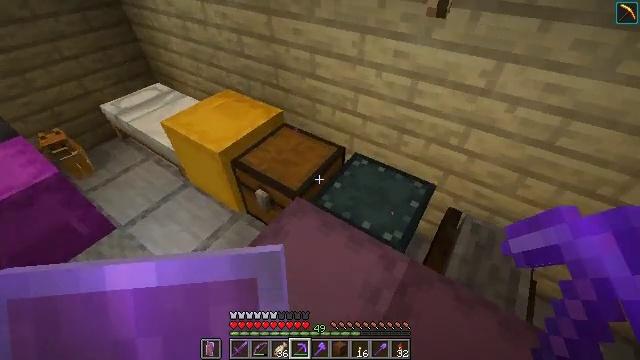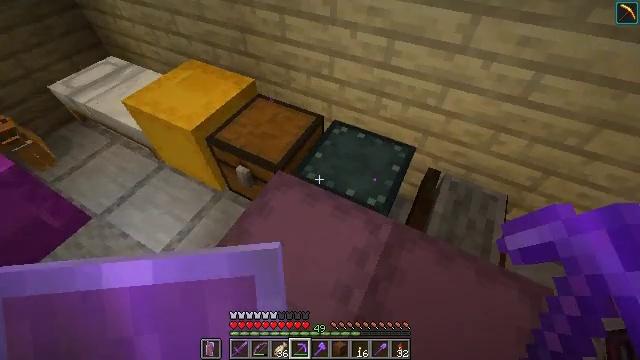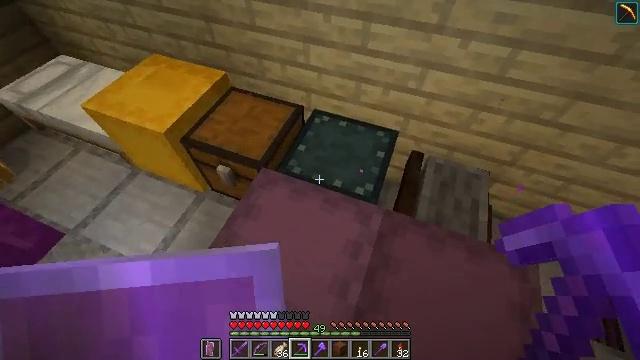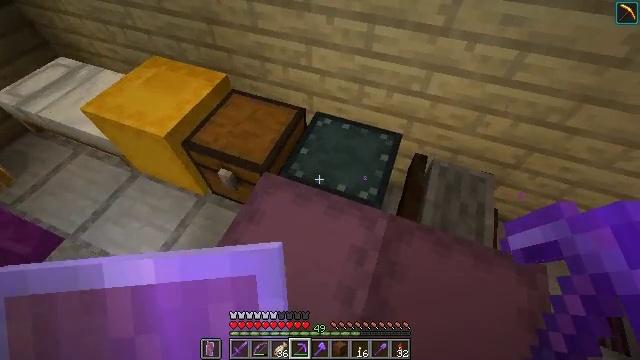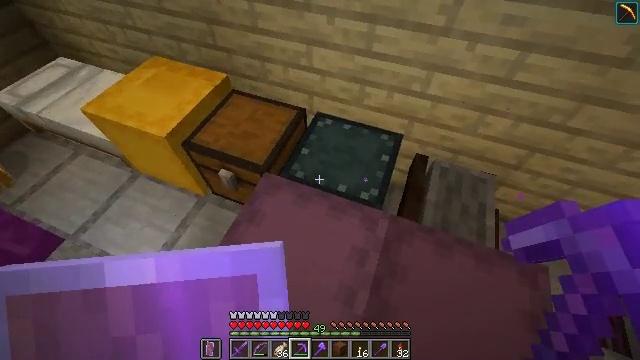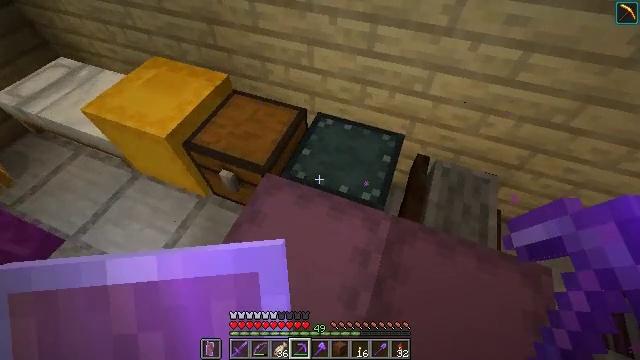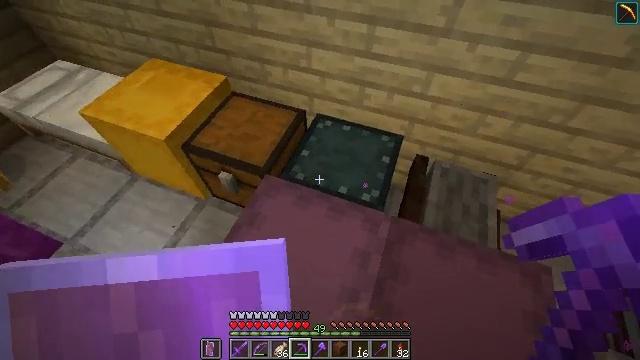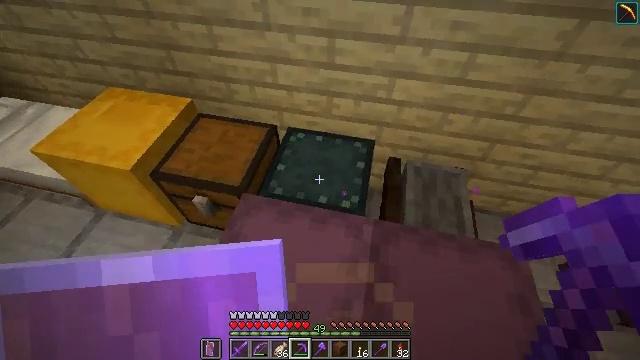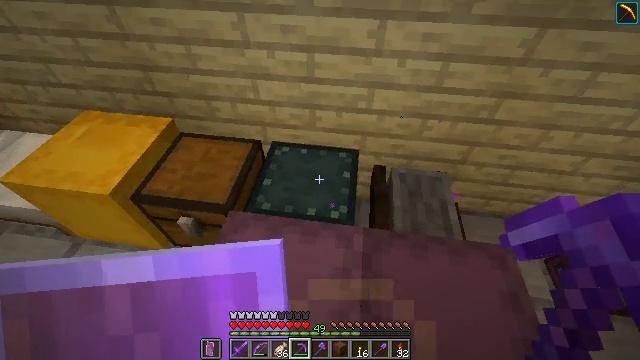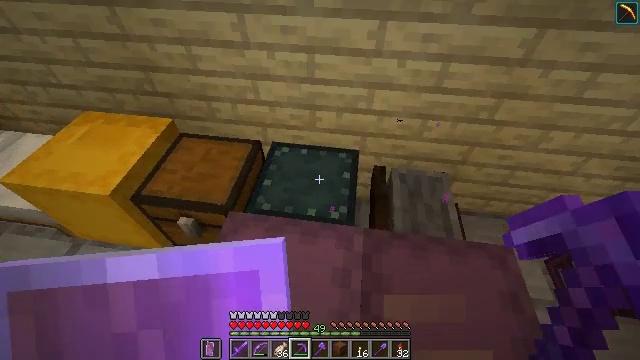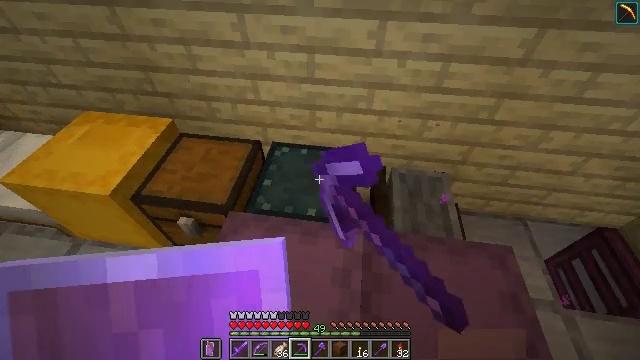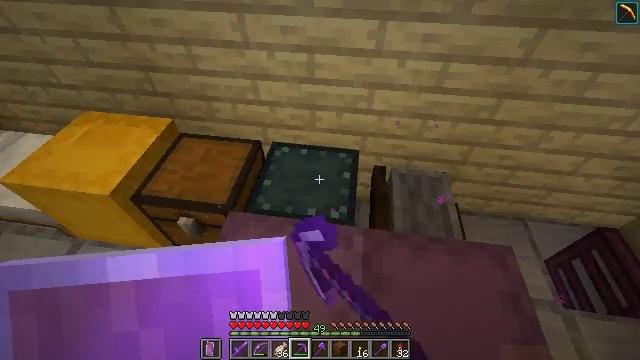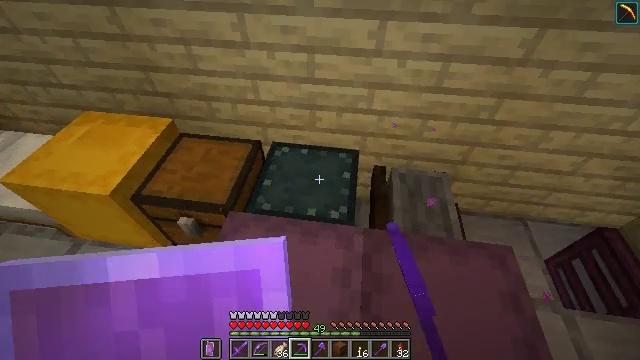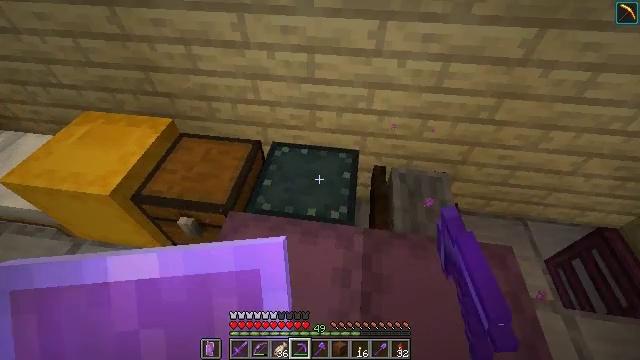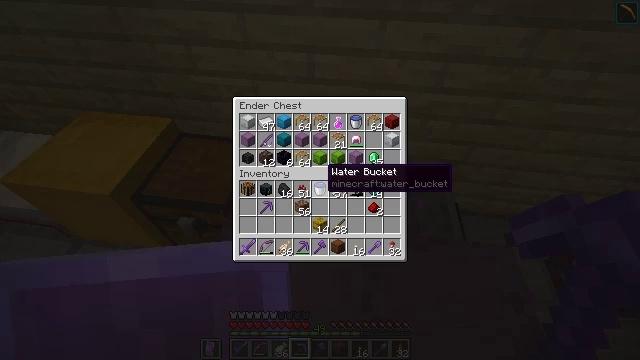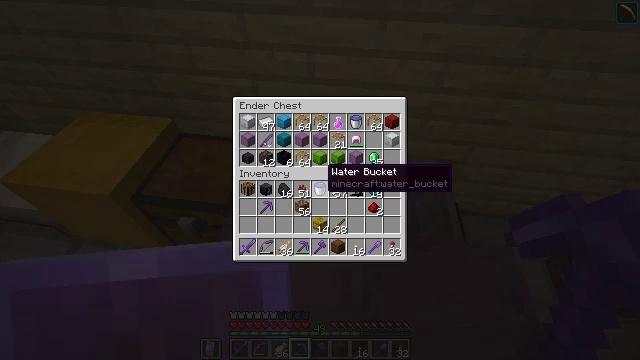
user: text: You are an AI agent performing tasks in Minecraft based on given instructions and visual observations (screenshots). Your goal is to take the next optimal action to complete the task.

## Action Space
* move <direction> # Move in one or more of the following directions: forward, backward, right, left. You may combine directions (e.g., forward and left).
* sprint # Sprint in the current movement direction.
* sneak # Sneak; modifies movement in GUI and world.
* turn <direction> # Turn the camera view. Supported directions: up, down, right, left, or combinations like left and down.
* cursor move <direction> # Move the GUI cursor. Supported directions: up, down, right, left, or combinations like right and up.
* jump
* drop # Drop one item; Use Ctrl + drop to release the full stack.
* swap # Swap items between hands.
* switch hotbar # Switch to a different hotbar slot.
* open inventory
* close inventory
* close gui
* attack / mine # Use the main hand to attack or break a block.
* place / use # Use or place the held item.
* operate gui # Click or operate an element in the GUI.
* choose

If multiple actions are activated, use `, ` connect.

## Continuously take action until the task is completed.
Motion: motion action
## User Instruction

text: Process blaze rods into blaze powder in the crafting area.
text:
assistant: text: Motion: turn right and down
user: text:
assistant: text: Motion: turn right and down
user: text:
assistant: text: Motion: no_op
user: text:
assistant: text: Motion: no_op
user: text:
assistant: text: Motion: no_op
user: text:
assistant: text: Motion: no_op
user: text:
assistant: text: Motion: turn right and up
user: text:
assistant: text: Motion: turn right and up
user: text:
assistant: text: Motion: use / place
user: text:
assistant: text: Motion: use / place
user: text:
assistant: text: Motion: use / place
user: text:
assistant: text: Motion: no_op
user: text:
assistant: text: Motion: no_op
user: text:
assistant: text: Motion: open gui
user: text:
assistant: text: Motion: no_op
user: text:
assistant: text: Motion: no_op
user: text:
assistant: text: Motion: no_op
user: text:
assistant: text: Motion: no_op
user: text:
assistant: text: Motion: no_op
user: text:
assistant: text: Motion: no_op
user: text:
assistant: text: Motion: no_op
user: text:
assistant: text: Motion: no_op
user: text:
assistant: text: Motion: no_op
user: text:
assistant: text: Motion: no_op
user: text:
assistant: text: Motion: no_op
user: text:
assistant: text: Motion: cursor move right and down
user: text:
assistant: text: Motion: cursor move right and down
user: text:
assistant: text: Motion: no_op
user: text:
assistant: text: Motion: no_op
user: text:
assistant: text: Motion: no_op